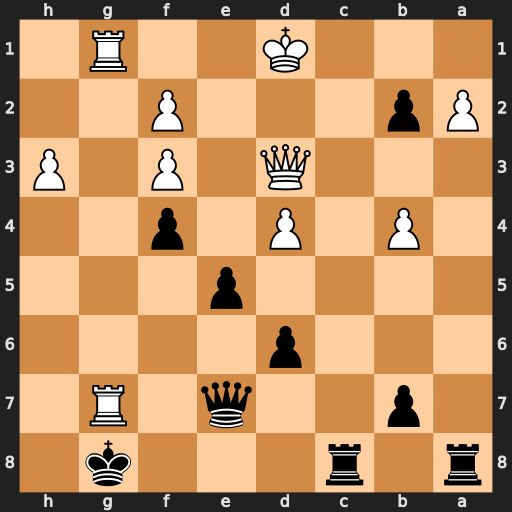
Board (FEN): r1r3k1/1p2q1R1/3p4/4p3/1P1P1p2/3Q1P1P/Pp3P2/3K2R1
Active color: b
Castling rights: -
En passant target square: -
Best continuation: Qxg7 Qb3+ Kh8 Rxg7 Rc1+ Kd2 b1=Q Qxb1 Rxb1